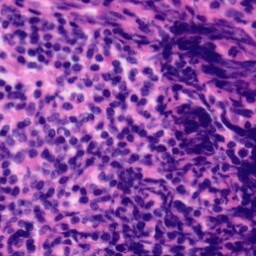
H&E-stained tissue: Tonsil